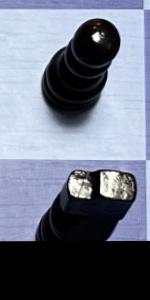
Label: Knight_Black